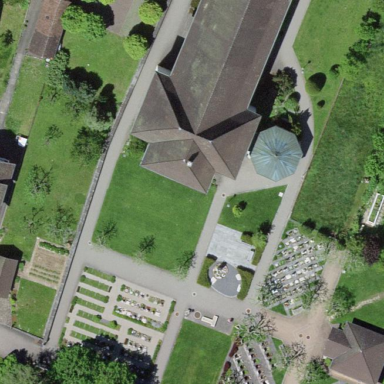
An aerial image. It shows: Cemetery.